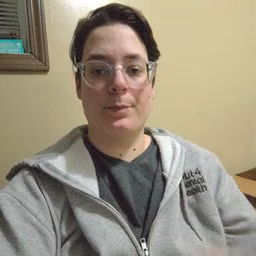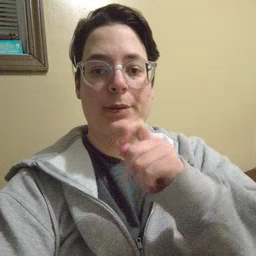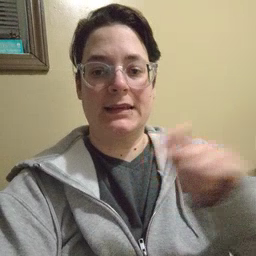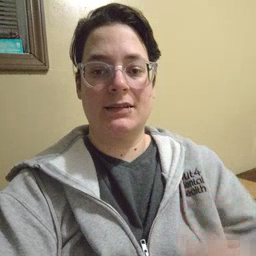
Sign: pen